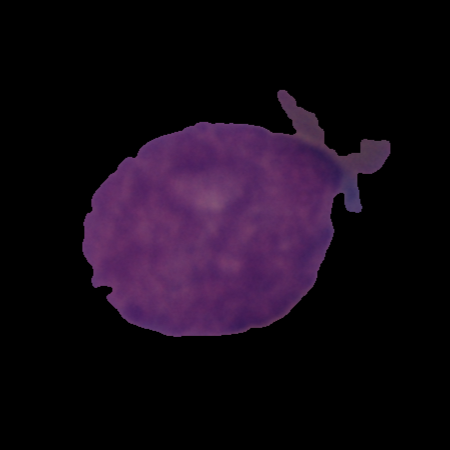
Label: cancer